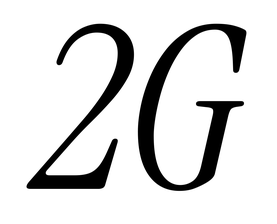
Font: InstrumentSerif-Italic